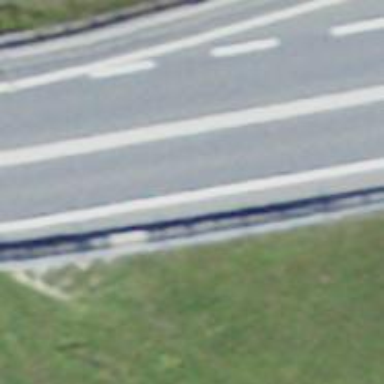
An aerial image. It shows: Motorway bridge with asphalt surface. It is part of trunk highway.